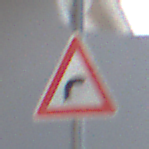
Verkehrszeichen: KurveRechts
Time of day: MorningAfternoon
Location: Outdoor (Urban)
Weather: Clear
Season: NotSpecified
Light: Natural